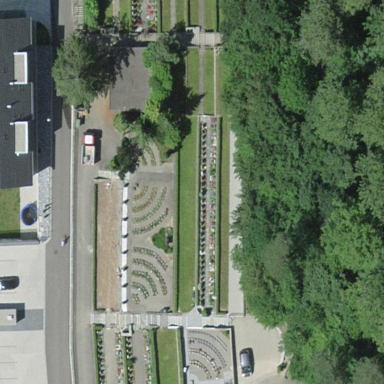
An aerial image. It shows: Cemetery.